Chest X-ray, PA view. Patient: 55 years old, sex M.
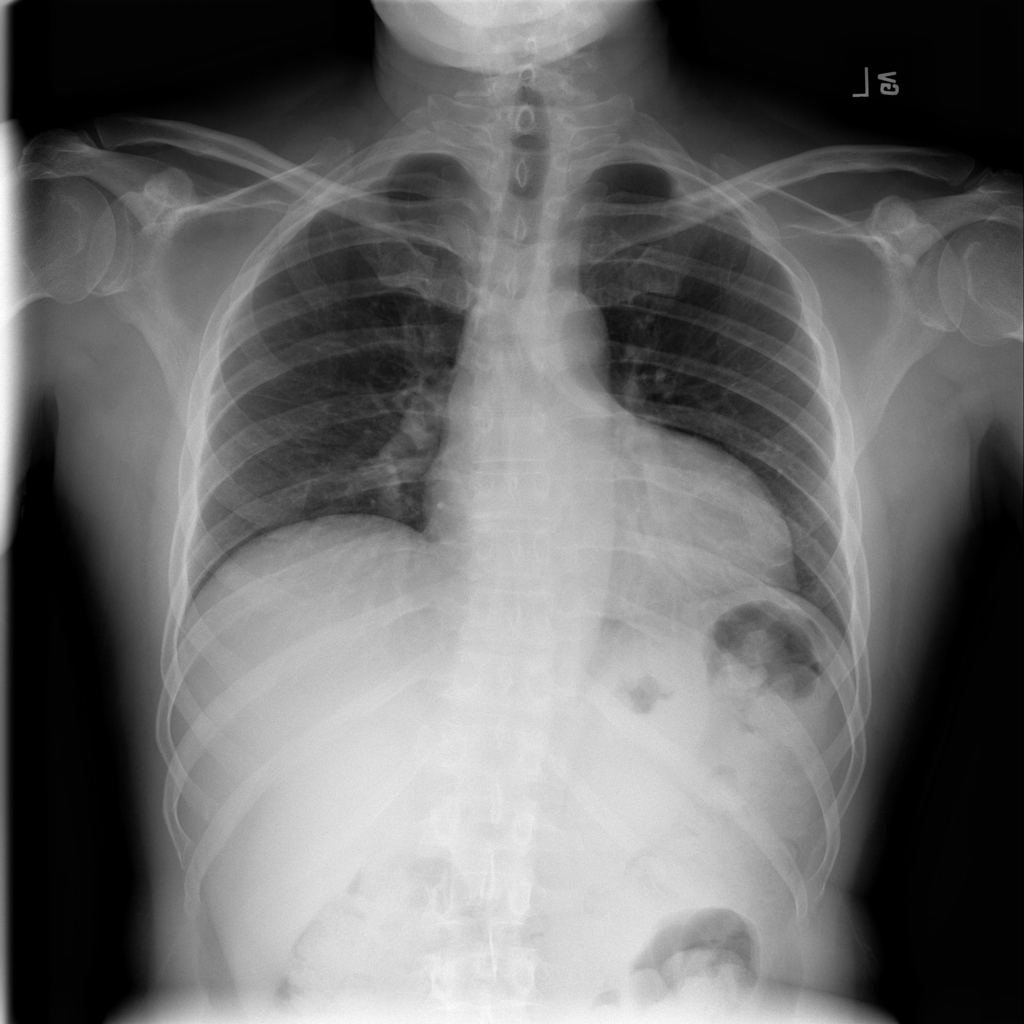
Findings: No Finding